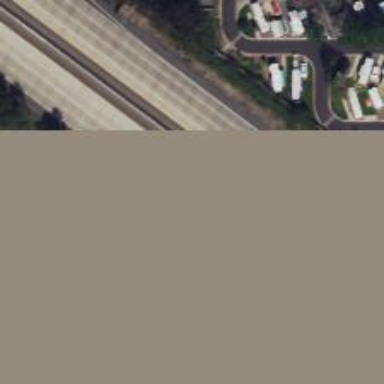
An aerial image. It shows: View of motorway.